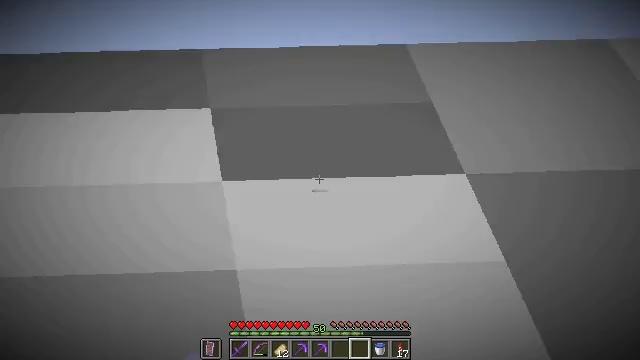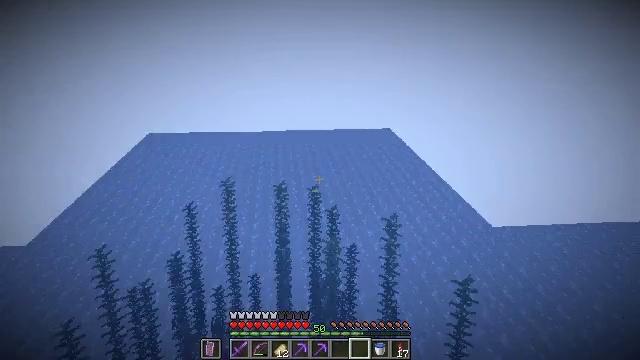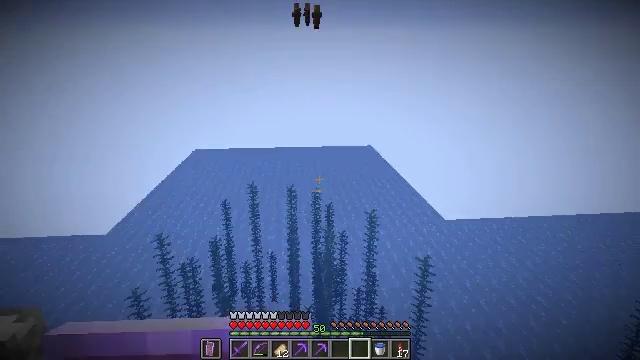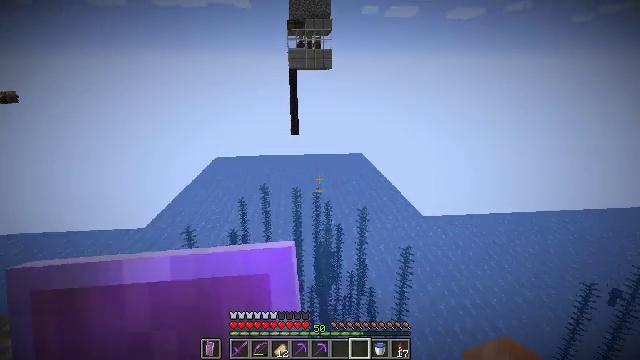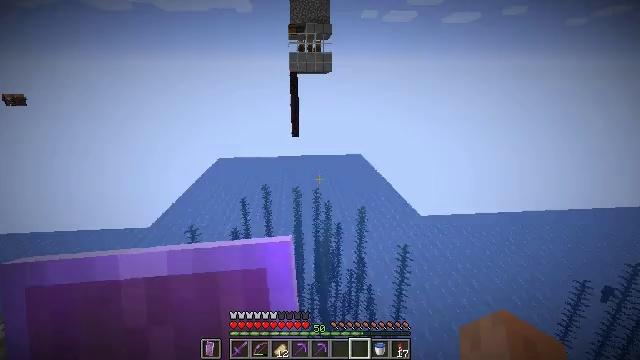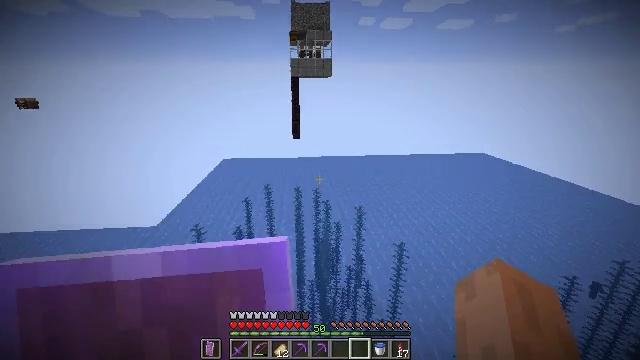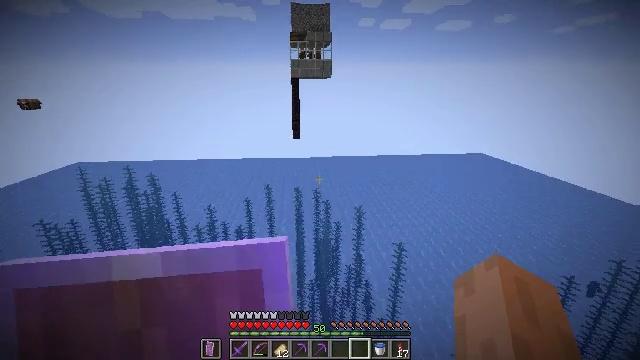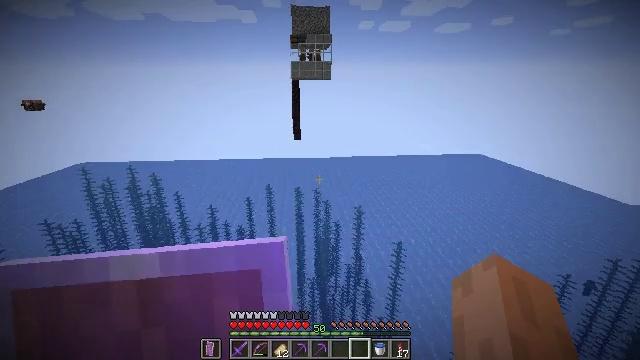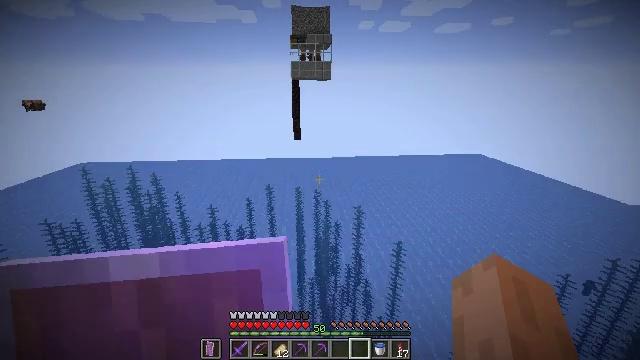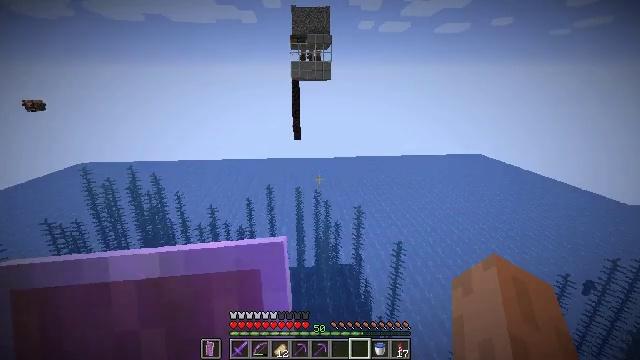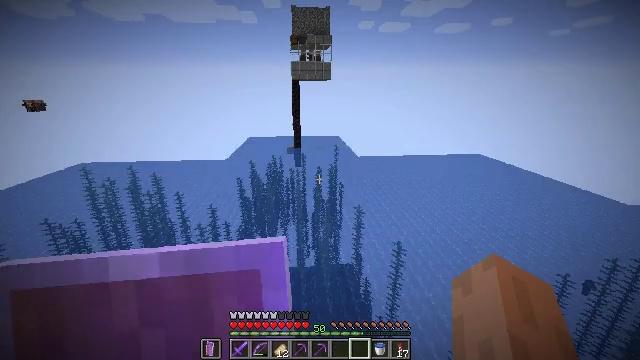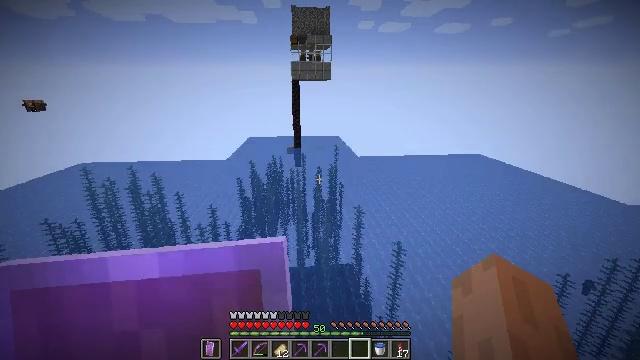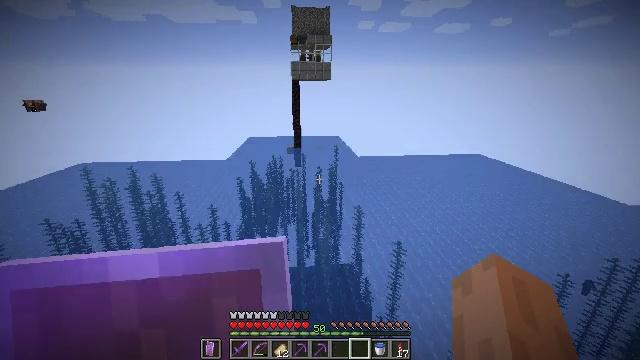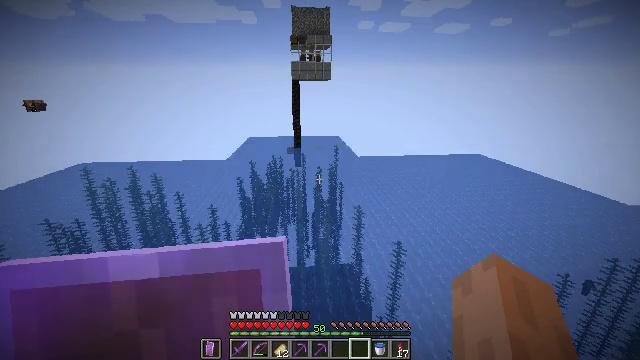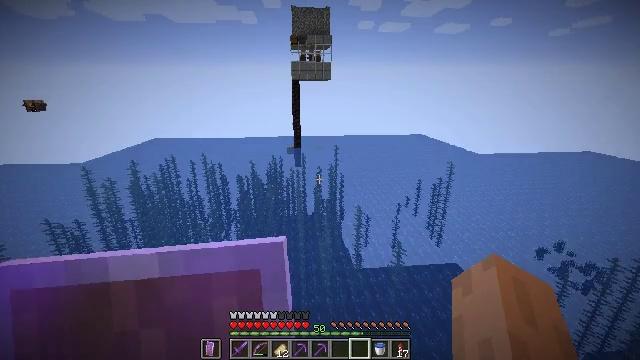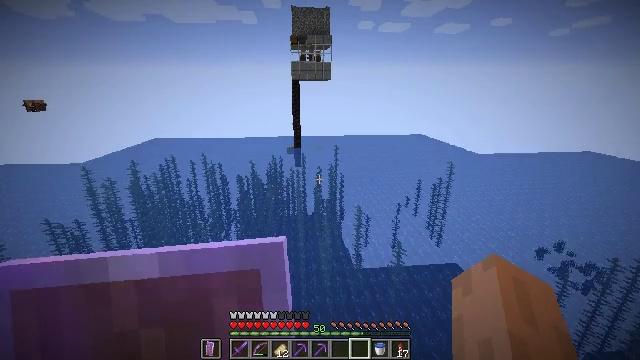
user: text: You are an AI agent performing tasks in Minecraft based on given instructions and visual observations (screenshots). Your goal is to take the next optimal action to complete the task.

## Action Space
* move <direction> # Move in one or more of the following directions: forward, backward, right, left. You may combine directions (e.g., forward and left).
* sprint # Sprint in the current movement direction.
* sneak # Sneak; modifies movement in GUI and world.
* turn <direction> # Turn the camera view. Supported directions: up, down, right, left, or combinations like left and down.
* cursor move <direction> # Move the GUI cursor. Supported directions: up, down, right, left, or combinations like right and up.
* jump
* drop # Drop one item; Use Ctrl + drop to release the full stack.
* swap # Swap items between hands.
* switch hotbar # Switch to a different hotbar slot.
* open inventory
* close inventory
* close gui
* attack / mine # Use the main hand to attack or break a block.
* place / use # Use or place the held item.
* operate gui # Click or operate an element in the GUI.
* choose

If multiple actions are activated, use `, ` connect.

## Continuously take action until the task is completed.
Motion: motion action
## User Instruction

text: Collect the shulker box to move it.
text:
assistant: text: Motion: no_op
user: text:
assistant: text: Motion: no_op
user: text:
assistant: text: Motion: no_op
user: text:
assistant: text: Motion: no_op
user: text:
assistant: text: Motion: no_op
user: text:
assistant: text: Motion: no_op
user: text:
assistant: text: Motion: no_op
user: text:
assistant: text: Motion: no_op
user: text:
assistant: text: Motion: no_op
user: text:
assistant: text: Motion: no_op
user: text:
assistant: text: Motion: no_op
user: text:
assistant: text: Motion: no_op
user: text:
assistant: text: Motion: no_op
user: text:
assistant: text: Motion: no_op
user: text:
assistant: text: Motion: no_op
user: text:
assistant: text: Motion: no_op
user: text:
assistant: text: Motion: no_op
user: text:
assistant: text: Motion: no_op
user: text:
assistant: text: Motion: no_op
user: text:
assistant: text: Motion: no_op
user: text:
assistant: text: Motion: no_op
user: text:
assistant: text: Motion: no_op
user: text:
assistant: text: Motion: no_op
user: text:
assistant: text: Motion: no_op
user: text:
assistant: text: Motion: no_op
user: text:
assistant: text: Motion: no_op
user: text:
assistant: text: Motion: no_op
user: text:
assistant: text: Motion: no_op
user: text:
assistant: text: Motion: no_op
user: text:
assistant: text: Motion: no_op